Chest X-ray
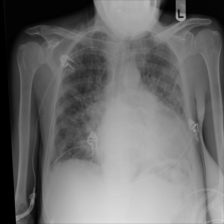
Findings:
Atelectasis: negative
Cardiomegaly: negative
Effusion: negative
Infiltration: negative
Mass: negative
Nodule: negative
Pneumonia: negative
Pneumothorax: negative
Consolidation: negative
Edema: negative
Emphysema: negative
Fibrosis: negative
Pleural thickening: negative
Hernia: negative